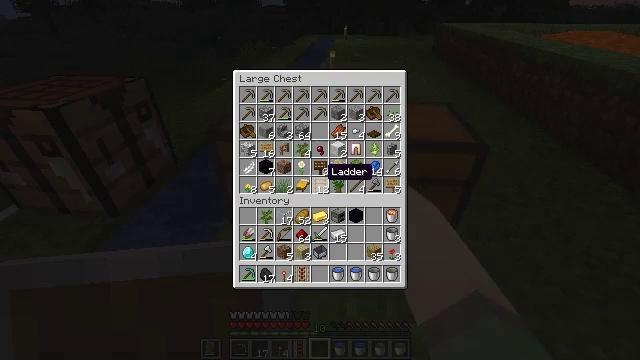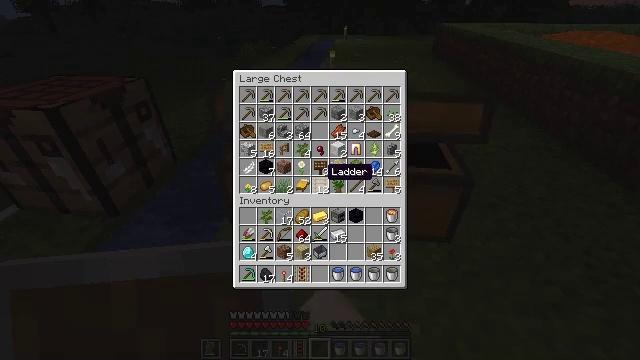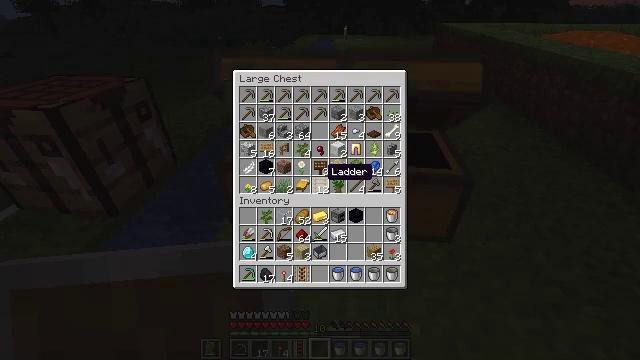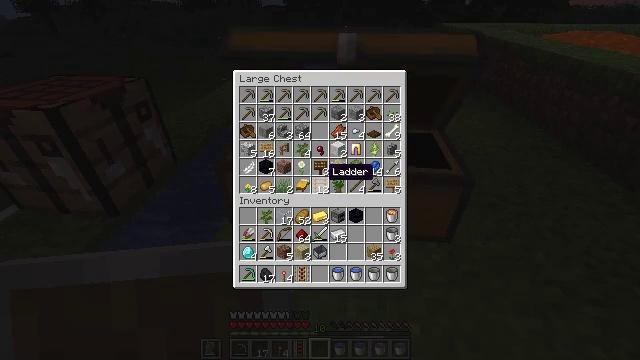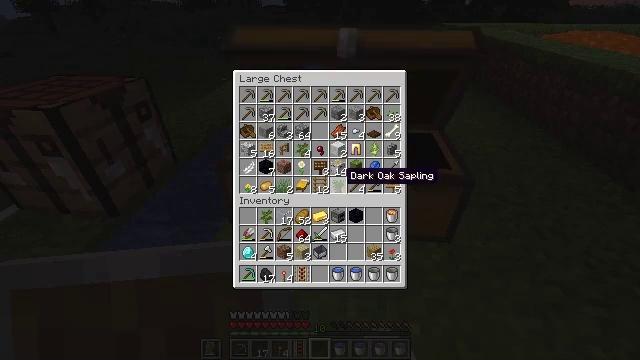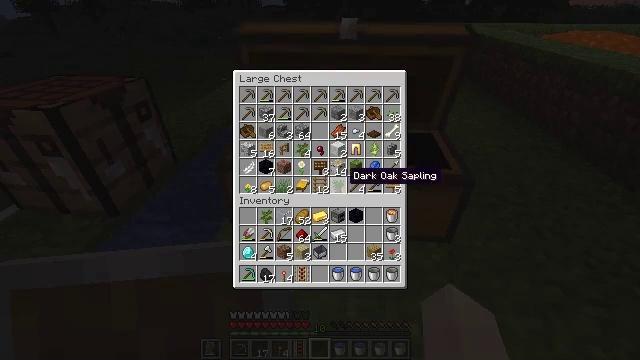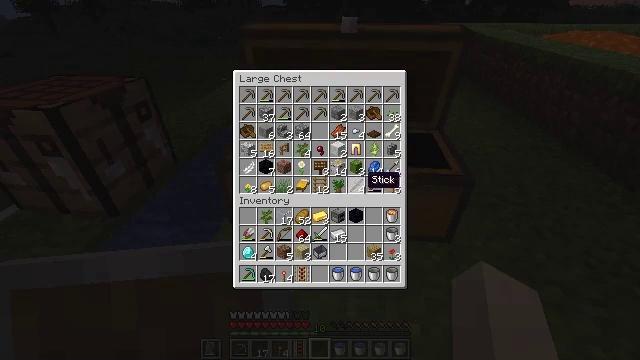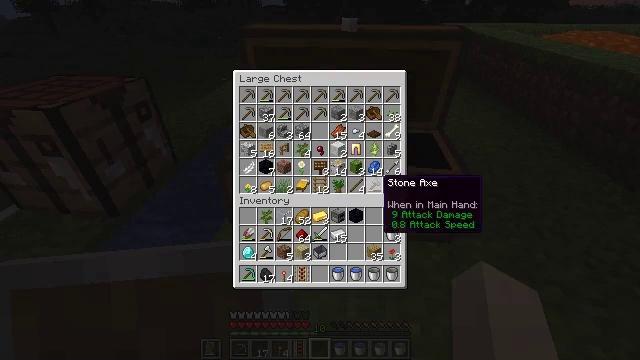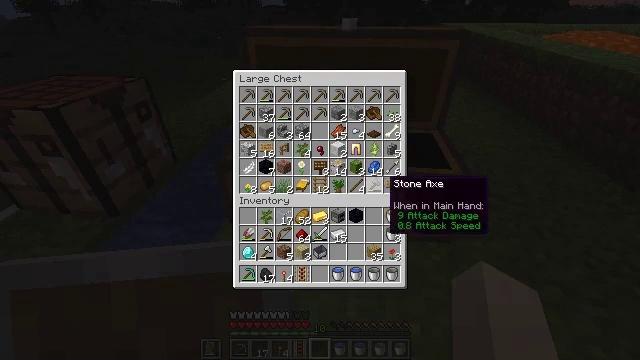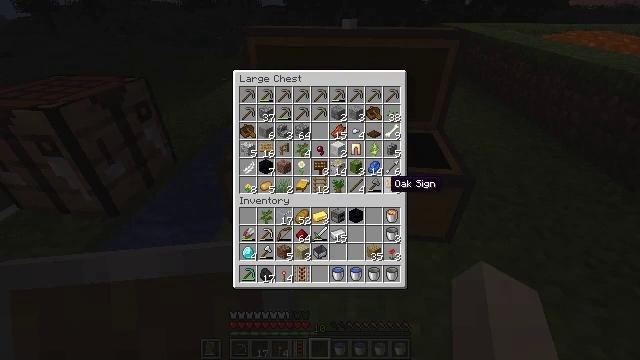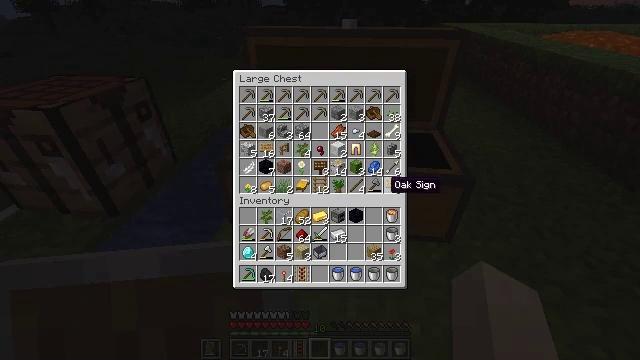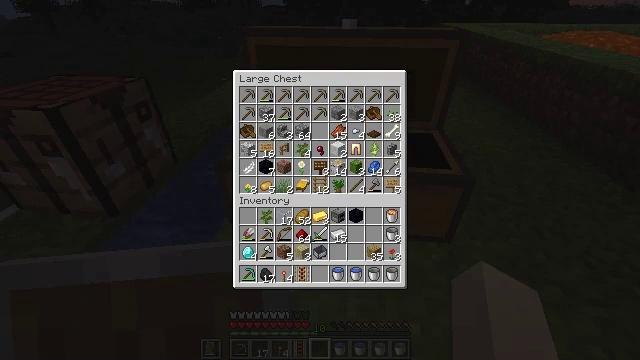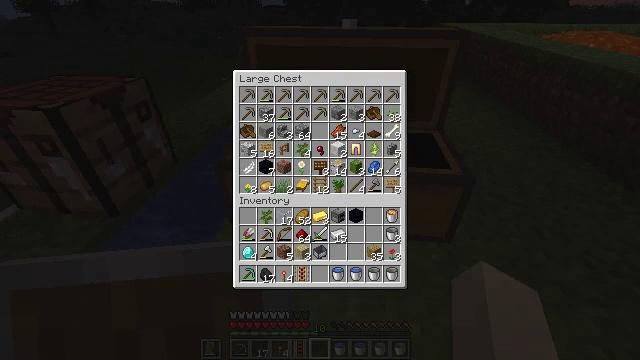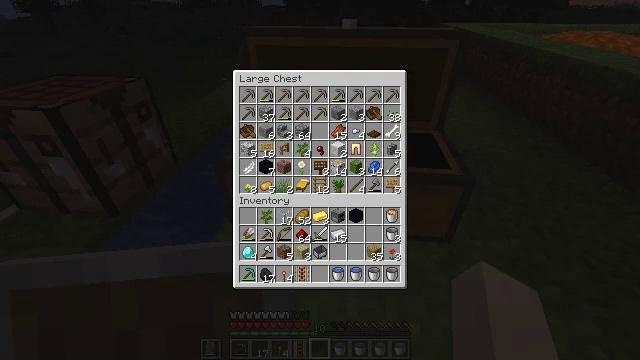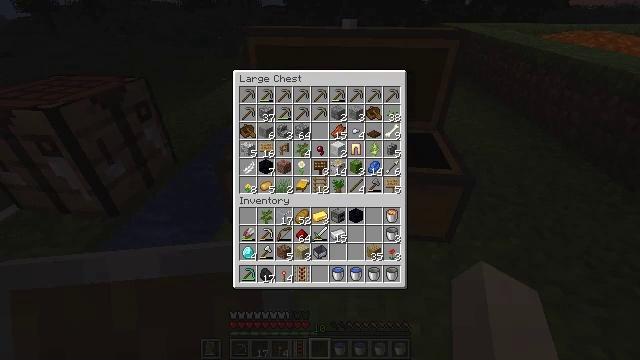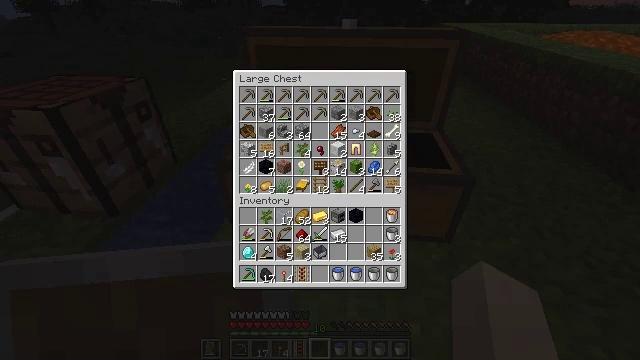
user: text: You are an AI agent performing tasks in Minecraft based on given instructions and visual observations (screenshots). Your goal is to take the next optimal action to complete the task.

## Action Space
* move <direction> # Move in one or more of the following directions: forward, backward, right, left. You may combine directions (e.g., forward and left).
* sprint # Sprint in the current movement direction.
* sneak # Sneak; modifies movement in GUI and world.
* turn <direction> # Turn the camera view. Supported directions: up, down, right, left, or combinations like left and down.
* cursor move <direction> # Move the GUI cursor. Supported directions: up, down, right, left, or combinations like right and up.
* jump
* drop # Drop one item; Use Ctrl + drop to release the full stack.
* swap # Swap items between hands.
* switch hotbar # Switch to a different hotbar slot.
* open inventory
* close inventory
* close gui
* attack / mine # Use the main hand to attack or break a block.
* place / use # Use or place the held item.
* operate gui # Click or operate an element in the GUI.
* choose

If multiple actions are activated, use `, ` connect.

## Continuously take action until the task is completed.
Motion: motion action
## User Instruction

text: Craft rails with iron ingots and a stick.
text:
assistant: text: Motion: no_op
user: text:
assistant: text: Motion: no_op
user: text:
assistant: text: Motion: no_op
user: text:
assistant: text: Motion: cursor move right
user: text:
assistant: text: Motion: no_op
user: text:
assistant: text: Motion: cursor move right
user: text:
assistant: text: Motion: cursor move right
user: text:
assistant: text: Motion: no_op
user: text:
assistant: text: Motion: no_op
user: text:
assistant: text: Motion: no_op
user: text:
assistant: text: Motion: no_op
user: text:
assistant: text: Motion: no_op
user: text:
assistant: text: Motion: cursor move left
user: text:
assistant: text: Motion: no_op
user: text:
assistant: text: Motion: no_op
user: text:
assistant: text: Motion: no_op
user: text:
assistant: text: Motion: no_op
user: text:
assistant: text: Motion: sneak
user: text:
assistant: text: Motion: sneak
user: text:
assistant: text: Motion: sneak
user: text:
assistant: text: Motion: sneak
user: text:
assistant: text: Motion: sneak
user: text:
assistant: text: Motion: sneak
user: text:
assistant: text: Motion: sneak, operate gui
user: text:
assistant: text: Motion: sneak, operate gui
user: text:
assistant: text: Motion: sneak, operate gui
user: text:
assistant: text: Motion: sneak, operate gui
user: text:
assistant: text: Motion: sneak
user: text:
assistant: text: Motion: sneak
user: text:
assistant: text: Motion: sneak